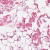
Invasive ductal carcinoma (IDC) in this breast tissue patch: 0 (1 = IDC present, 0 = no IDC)